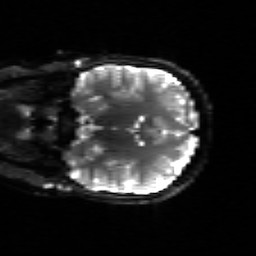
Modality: sbref
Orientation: coronal
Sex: female
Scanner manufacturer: siemens
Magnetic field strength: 3 T
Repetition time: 5 s
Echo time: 0.071 s